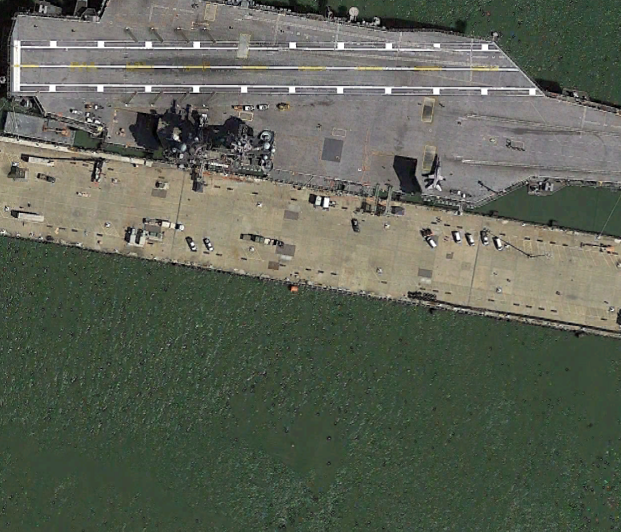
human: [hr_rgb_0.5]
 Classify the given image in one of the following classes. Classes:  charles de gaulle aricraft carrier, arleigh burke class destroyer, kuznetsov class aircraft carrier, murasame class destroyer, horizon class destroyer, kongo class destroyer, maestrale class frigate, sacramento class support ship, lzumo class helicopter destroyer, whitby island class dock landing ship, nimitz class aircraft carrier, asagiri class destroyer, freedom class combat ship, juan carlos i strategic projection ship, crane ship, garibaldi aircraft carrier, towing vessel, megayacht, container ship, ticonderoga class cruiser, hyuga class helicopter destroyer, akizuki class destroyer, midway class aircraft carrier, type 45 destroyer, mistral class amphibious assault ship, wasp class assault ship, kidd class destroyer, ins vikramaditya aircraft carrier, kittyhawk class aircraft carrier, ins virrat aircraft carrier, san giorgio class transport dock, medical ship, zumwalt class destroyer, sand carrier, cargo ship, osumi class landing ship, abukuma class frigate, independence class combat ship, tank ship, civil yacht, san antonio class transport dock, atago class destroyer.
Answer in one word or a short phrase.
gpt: Nimitz class aircraft carrier